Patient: sex M, age 42
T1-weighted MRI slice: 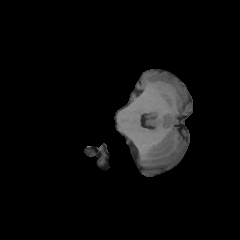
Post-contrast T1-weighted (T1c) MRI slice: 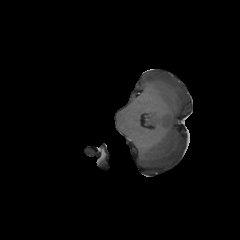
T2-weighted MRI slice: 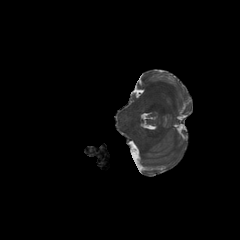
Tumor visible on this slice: no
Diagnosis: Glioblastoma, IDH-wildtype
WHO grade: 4